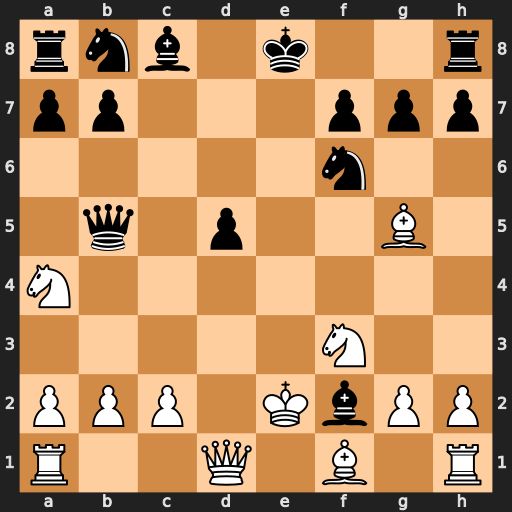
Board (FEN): rnb1k2r/pp3ppp/5n2/1q1p2B1/N7/5N2/PPP1KbPP/R2Q1B1R
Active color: w
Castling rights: kq
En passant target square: -
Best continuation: c4 Qxc4+ Kxf2